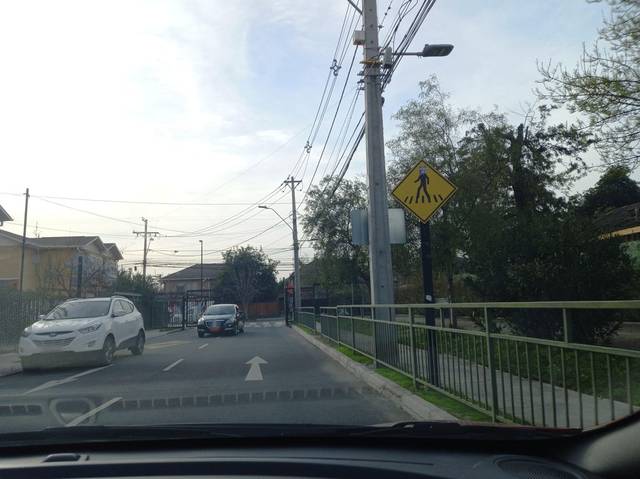
Region: Chile
Coordinates: -33.603, -70.591